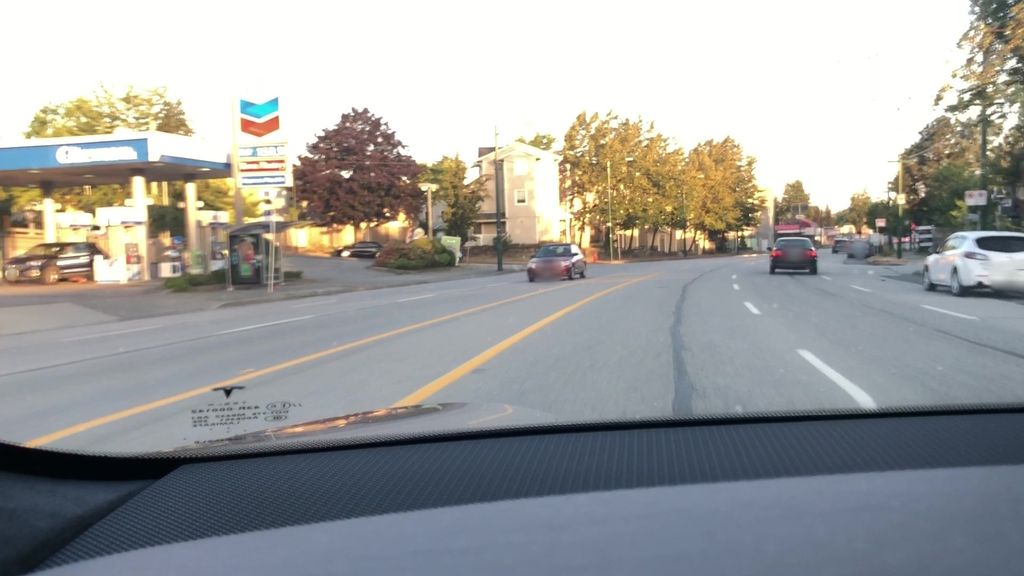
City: vancouver